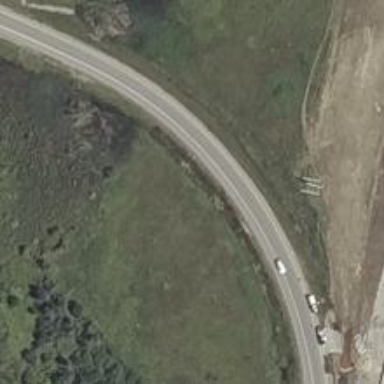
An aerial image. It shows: Asphalt motorway link.